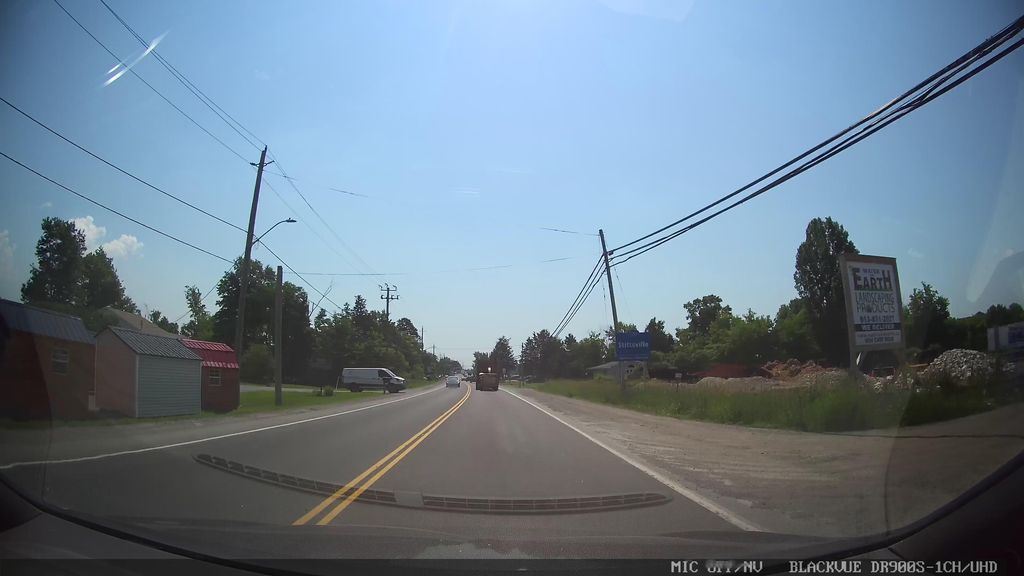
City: ottawa-gatineau